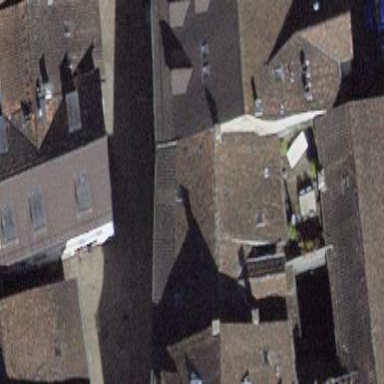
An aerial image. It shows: Building with tiled roof.